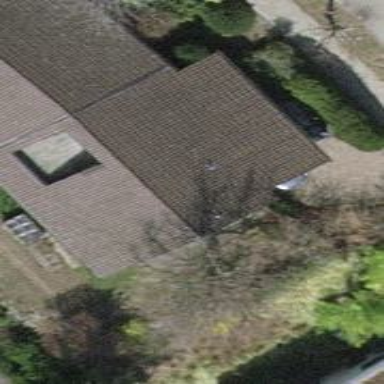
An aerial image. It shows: View of roof of building.